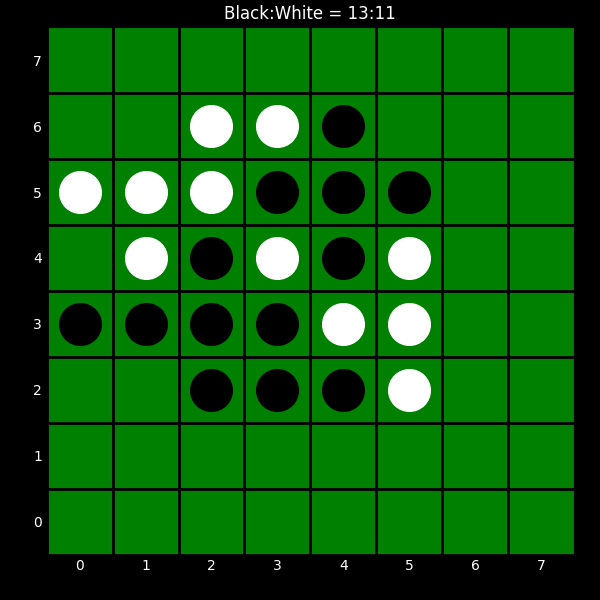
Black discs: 13
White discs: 11